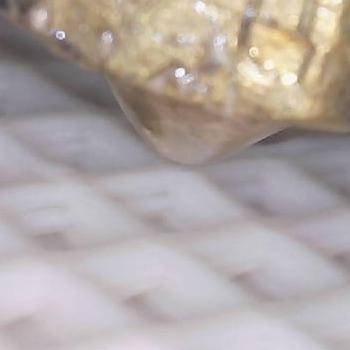
Flow rate: 35%